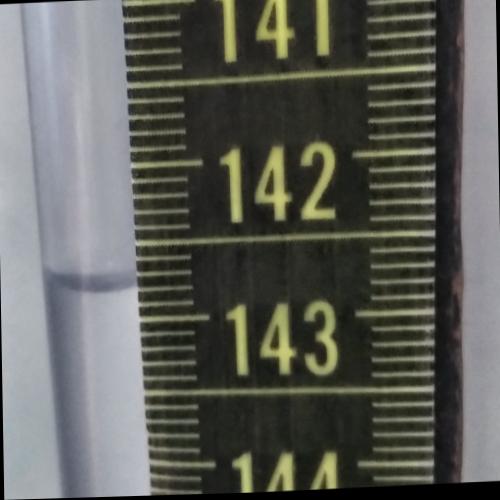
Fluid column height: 142.8 cm